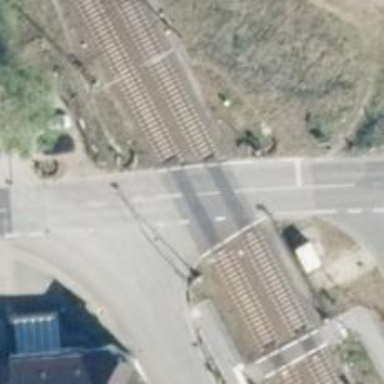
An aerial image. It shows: Level crossing along the railway.